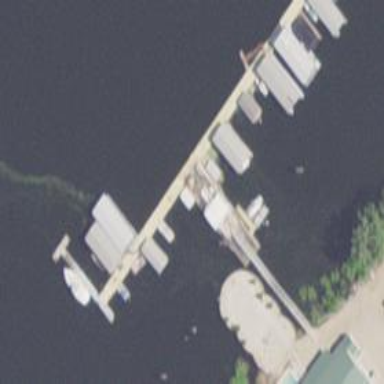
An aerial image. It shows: Man-made pier.